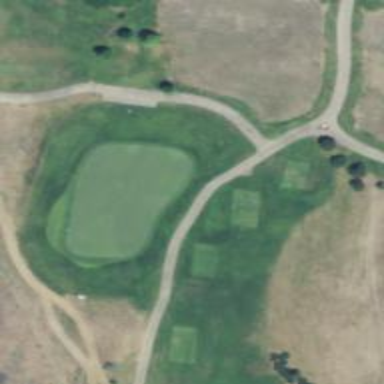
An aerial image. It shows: Path for both roads and golfers.